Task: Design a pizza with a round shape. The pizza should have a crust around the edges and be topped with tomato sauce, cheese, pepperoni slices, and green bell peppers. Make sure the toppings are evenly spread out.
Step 124:
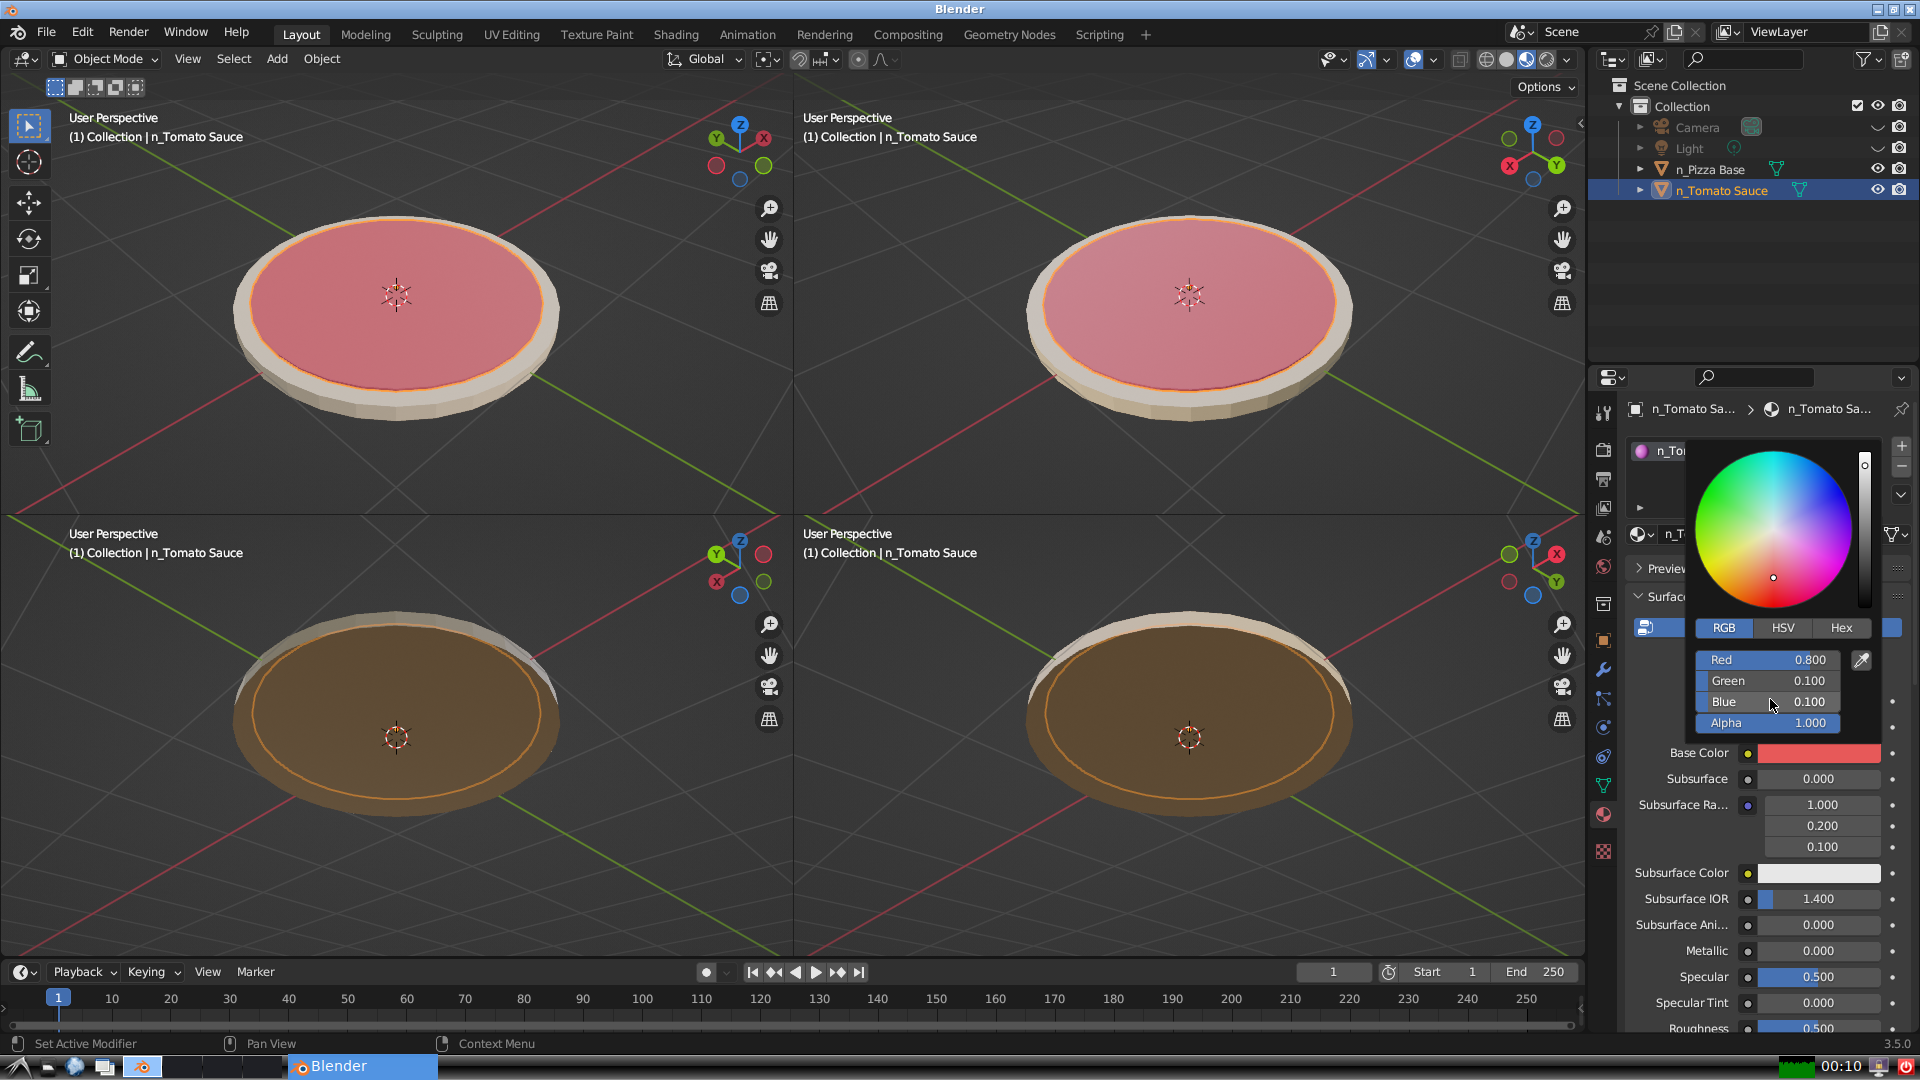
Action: {"mouse_move": [1816, 750]}